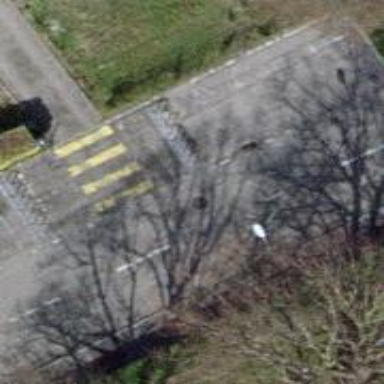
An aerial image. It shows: Bicycle parking area.